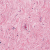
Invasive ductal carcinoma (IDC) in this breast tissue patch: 0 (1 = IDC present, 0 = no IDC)